Field crop: maize
Growth stage: 2
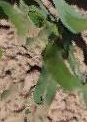
Species: maize